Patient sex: M
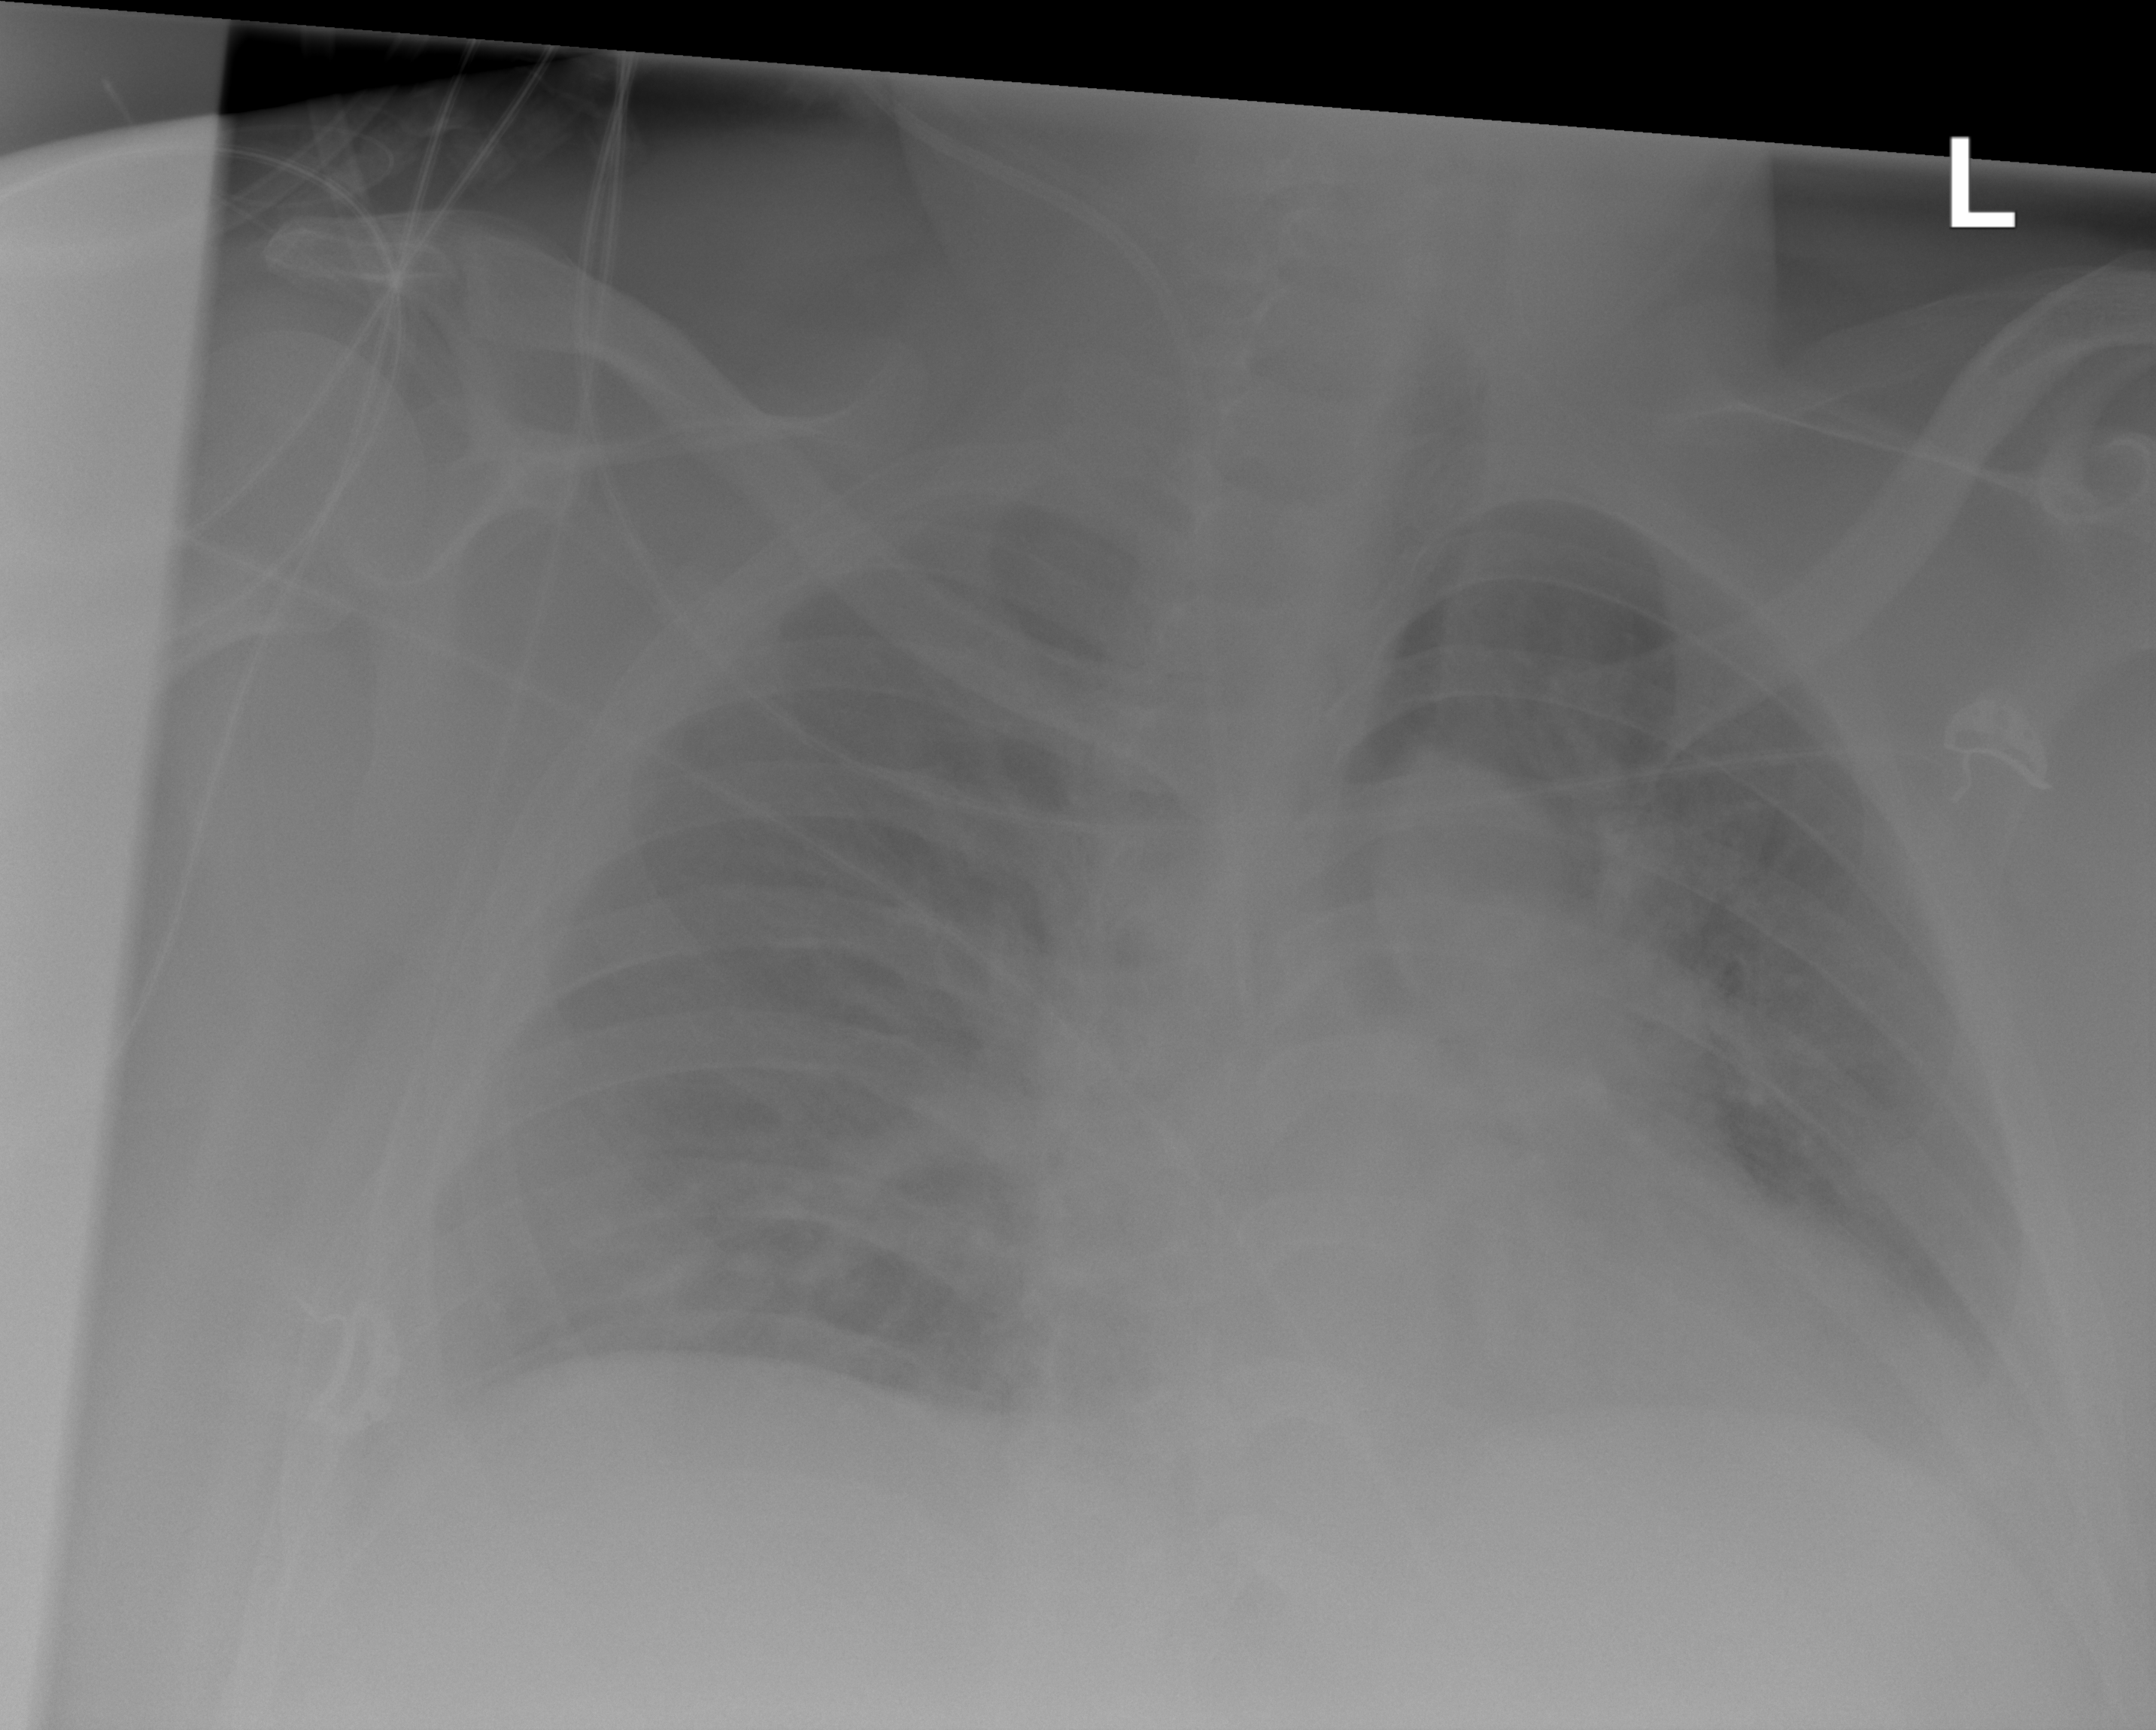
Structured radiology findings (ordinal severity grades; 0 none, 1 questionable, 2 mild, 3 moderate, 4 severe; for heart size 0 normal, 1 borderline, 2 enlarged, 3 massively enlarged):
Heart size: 2
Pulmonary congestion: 2
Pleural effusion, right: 2
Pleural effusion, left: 2
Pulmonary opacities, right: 2
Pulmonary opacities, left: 2
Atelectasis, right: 2
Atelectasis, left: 2